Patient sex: M
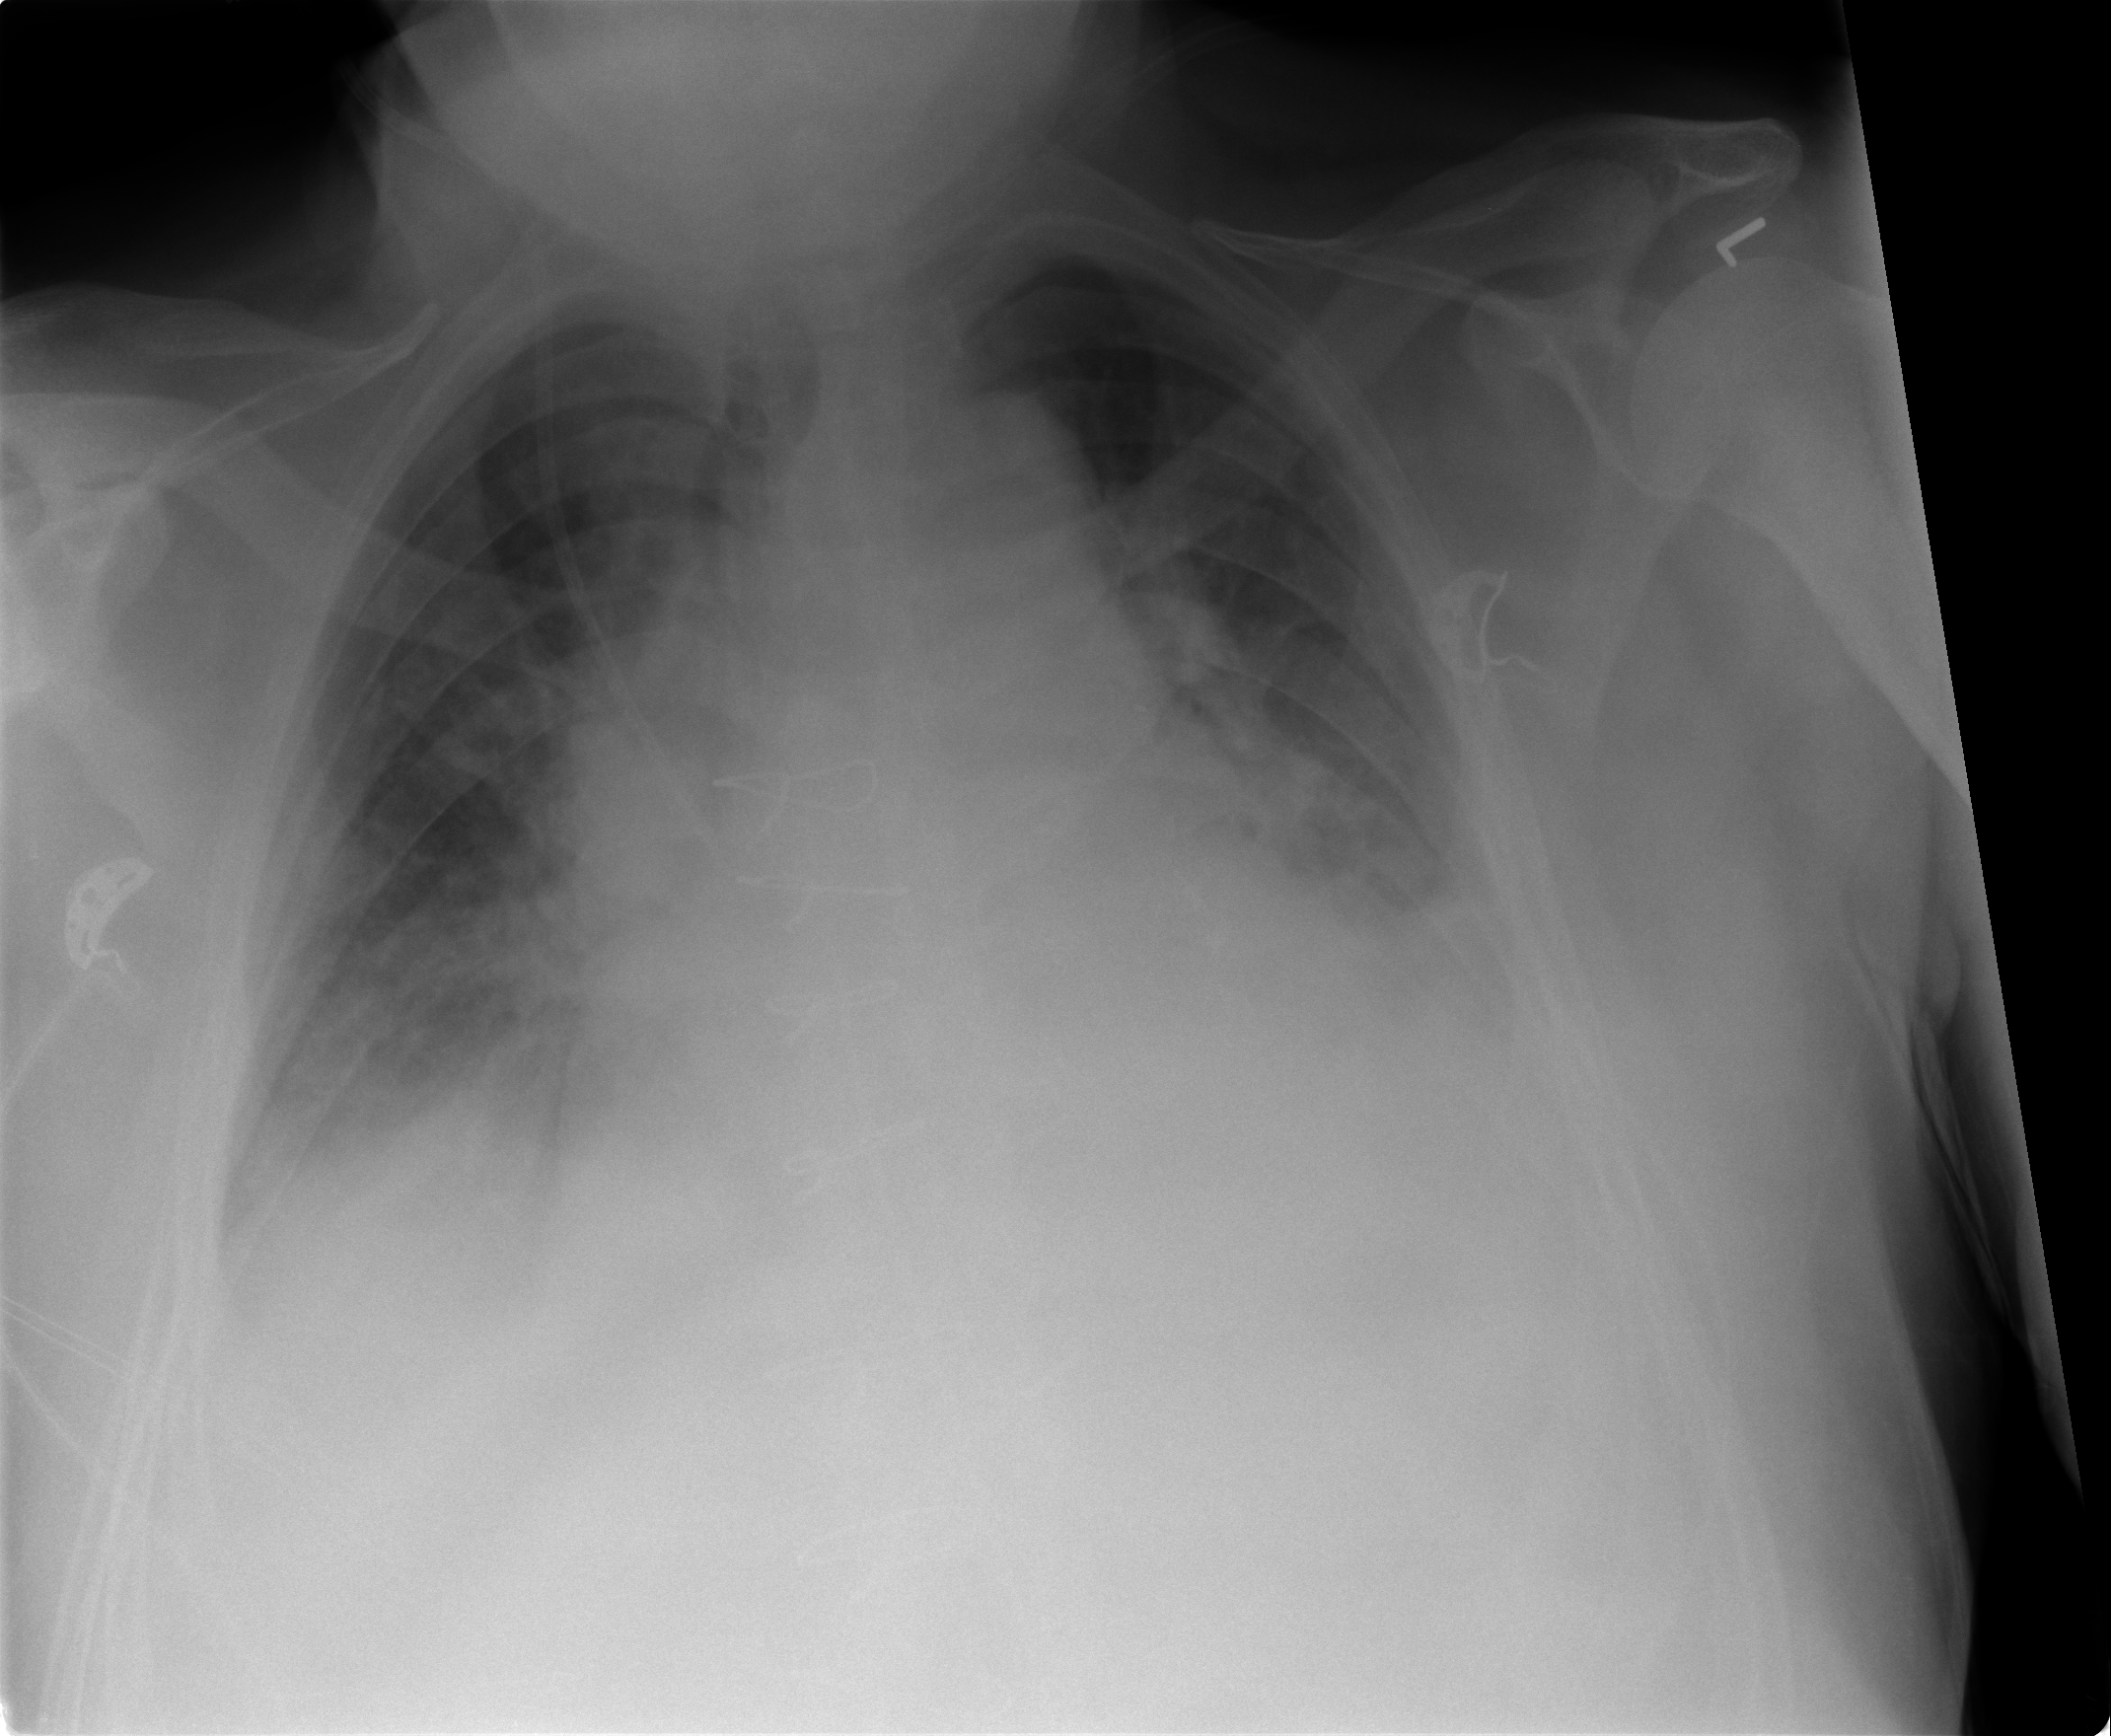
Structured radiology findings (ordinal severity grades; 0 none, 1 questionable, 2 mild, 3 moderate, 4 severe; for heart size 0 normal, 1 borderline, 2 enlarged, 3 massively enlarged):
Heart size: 2
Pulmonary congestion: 1
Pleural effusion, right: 1
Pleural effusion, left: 2
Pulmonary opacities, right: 1
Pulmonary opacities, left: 1
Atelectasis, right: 2
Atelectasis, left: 2